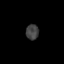
Tissue: lung
Cell type: T cells
Senescence score: 0.1214
Nuclear area (px): 191
Mean DAPI intensity: 65.099